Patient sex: M
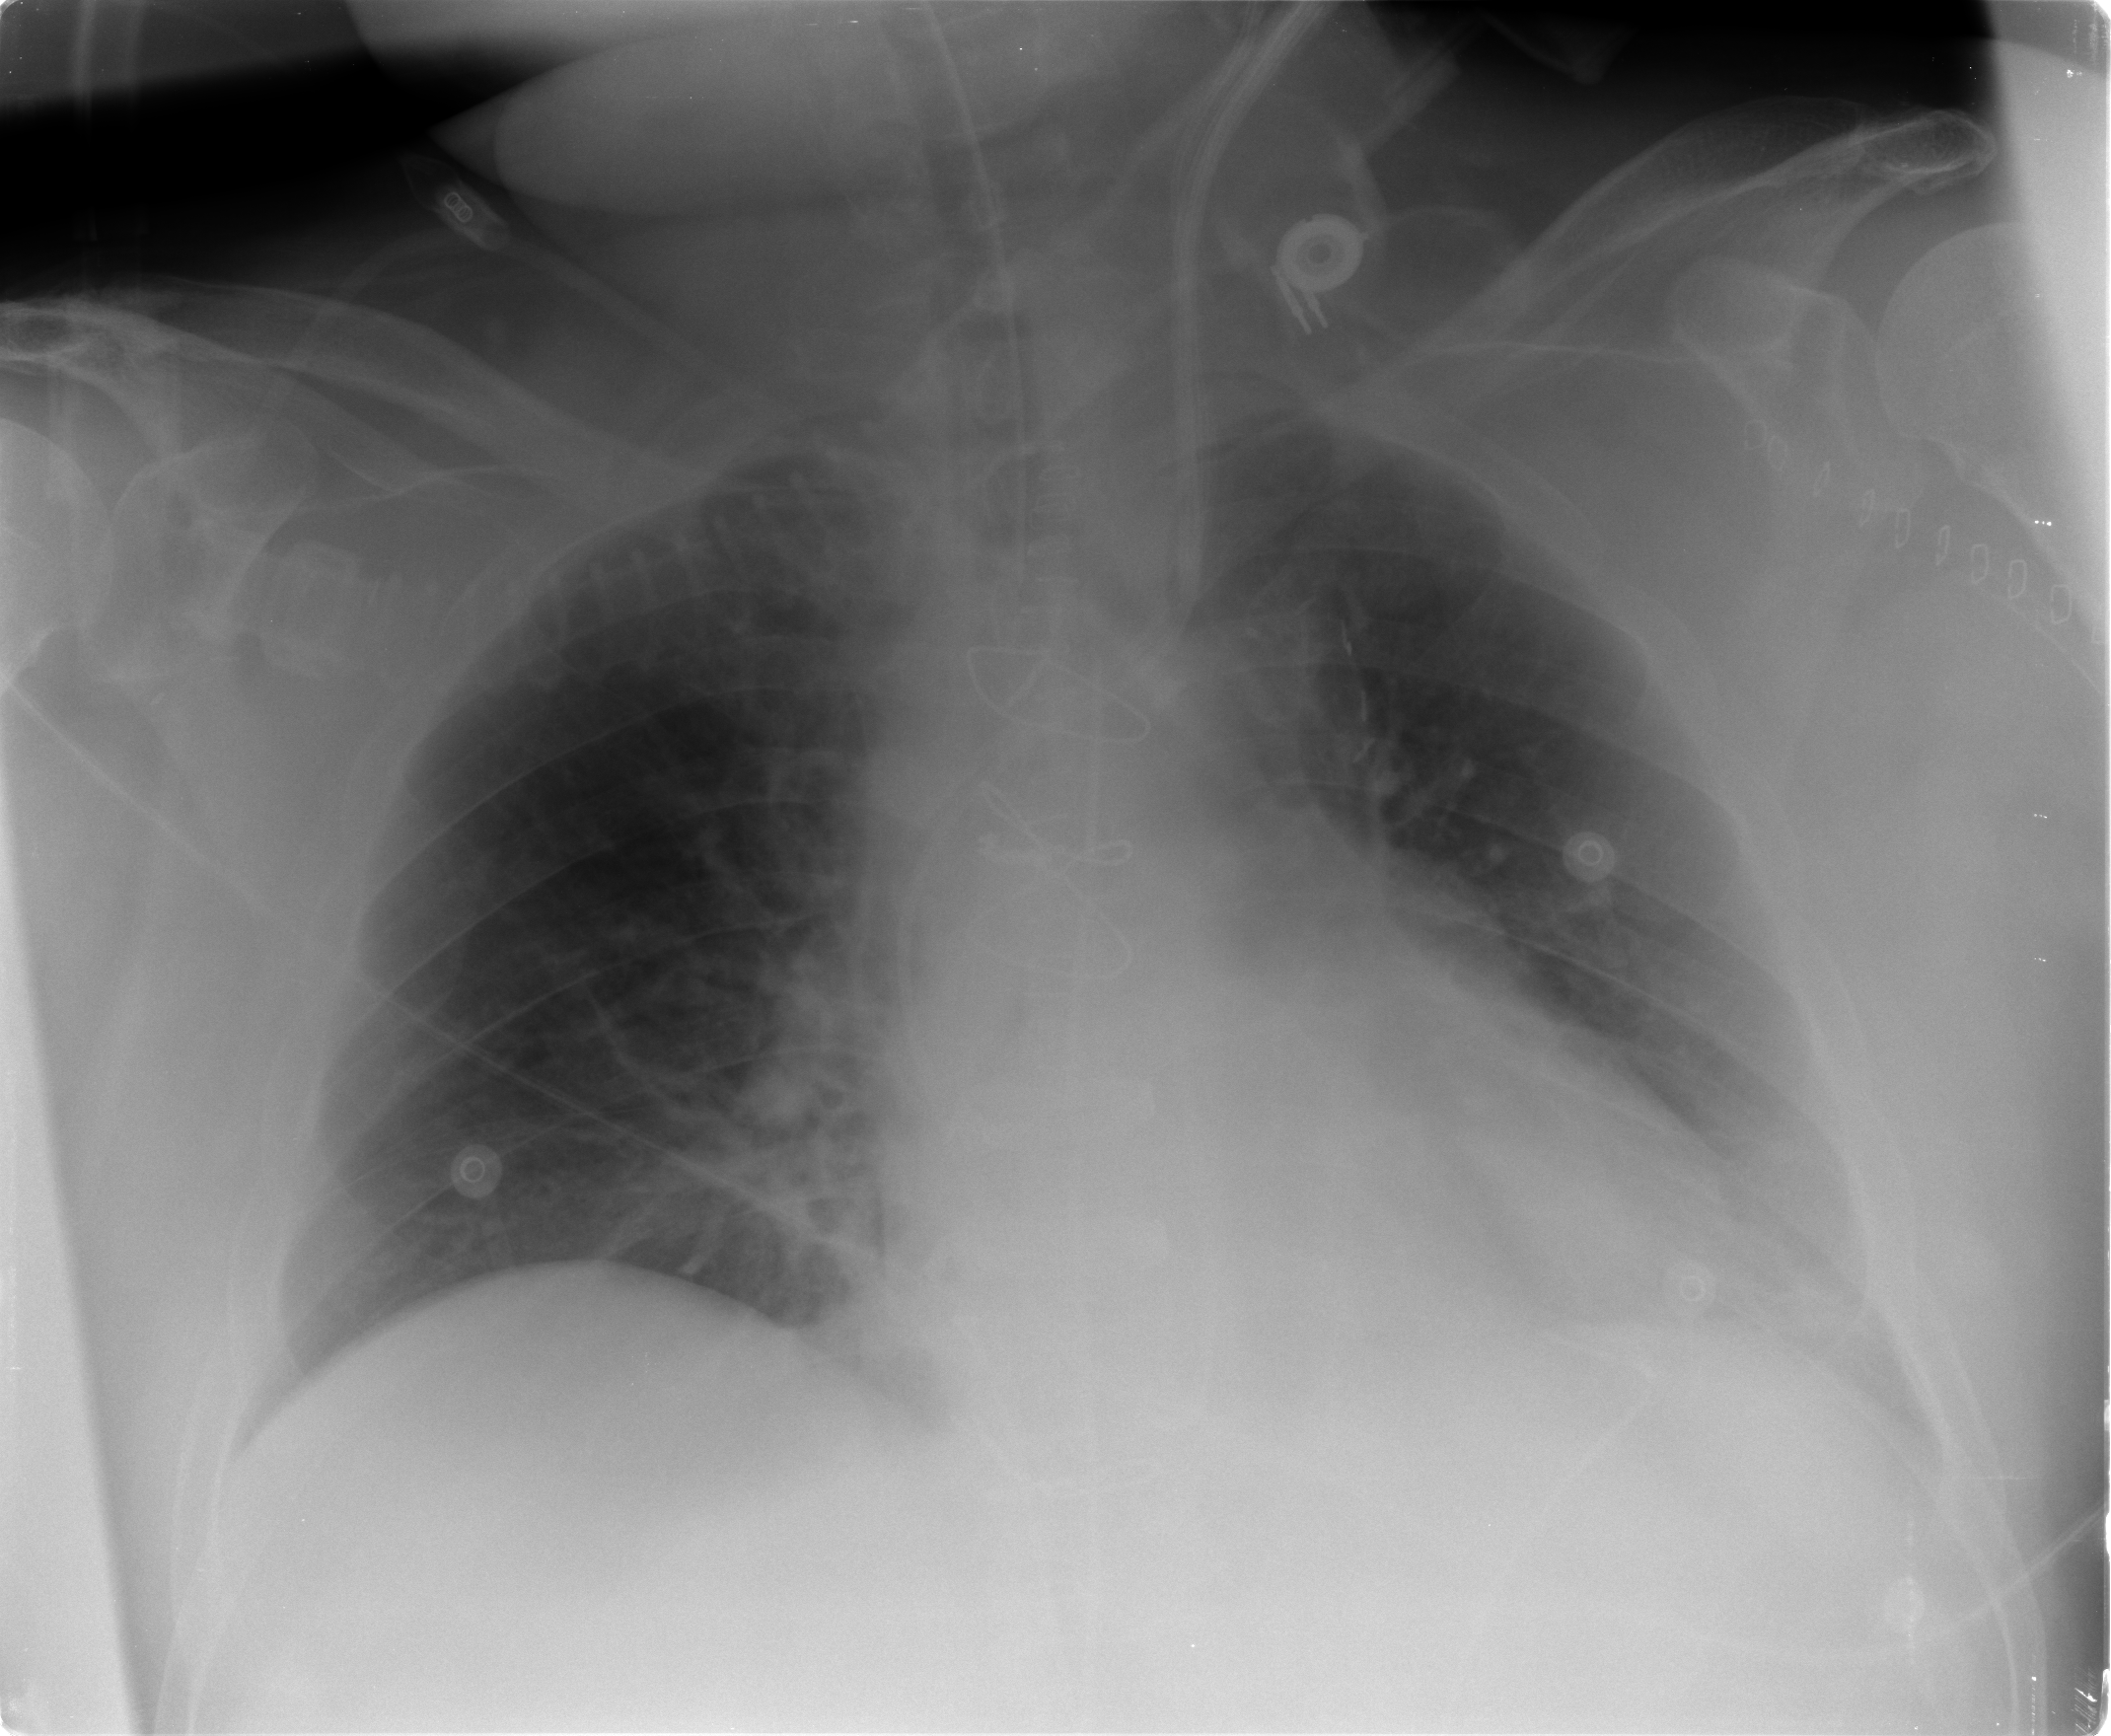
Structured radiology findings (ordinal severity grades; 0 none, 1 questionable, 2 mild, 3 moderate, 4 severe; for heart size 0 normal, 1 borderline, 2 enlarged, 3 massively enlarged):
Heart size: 0
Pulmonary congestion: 1
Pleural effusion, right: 0
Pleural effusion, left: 1
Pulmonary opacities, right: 0
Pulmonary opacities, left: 0
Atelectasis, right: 1
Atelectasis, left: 2